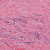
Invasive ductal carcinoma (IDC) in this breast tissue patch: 0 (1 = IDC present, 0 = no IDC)